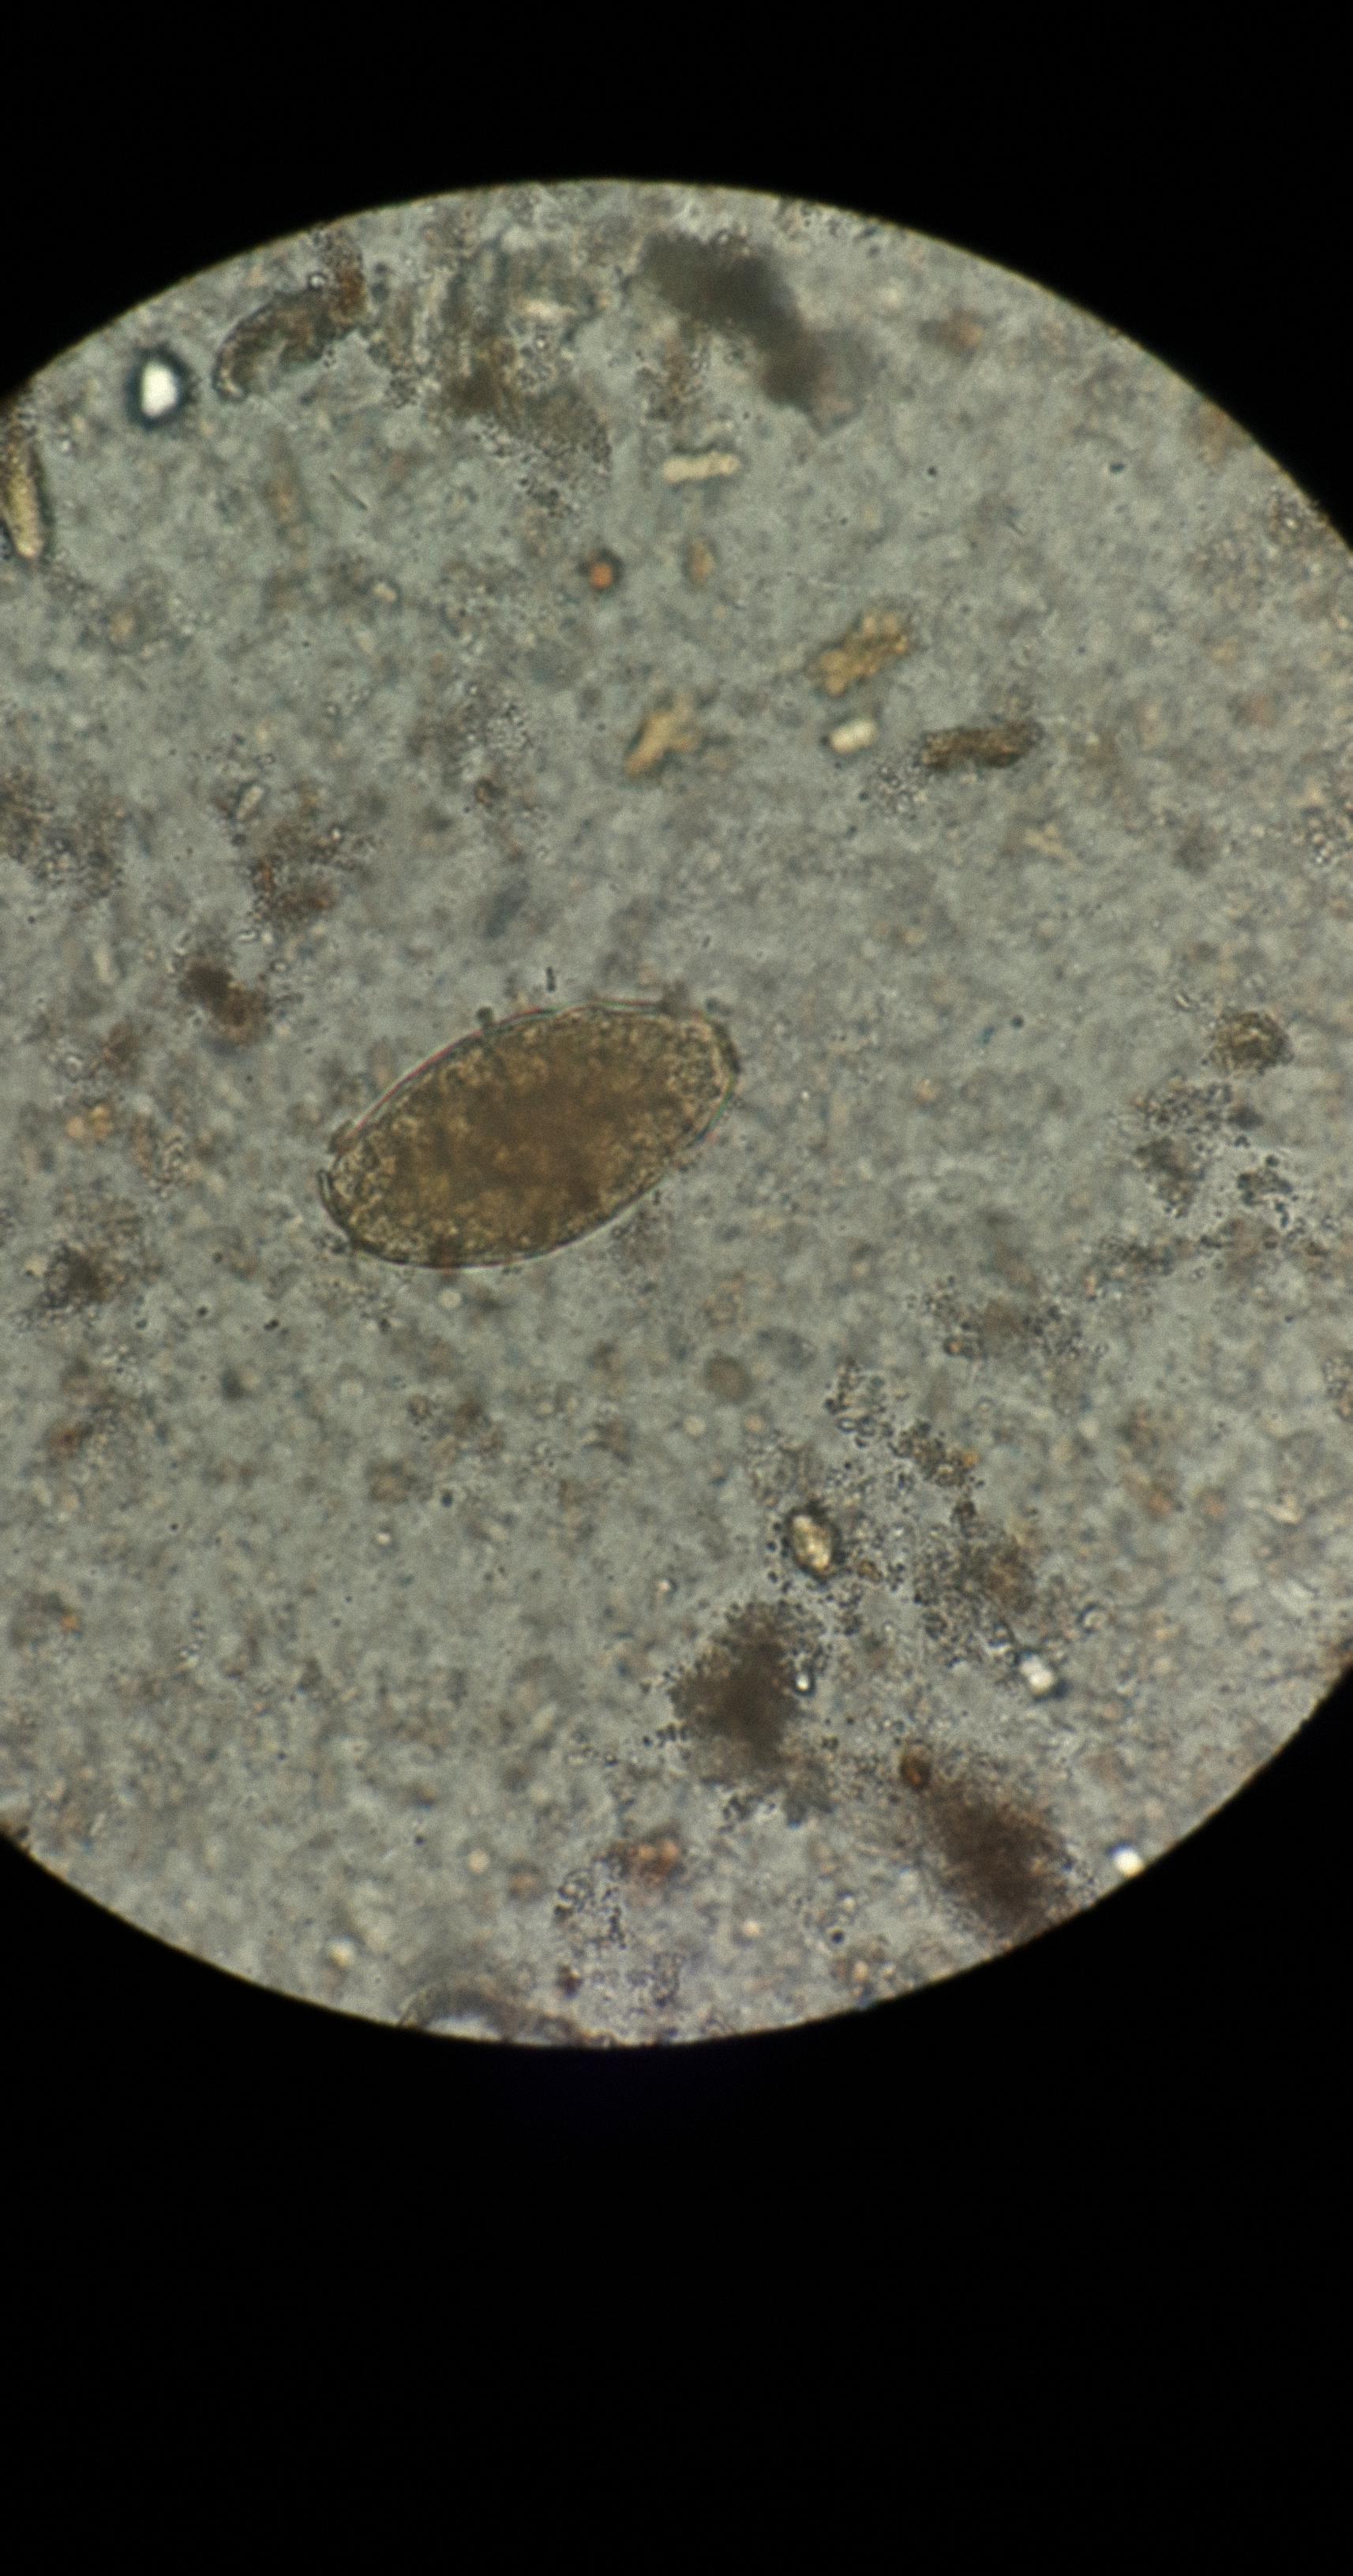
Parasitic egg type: Fasciolopsis buski